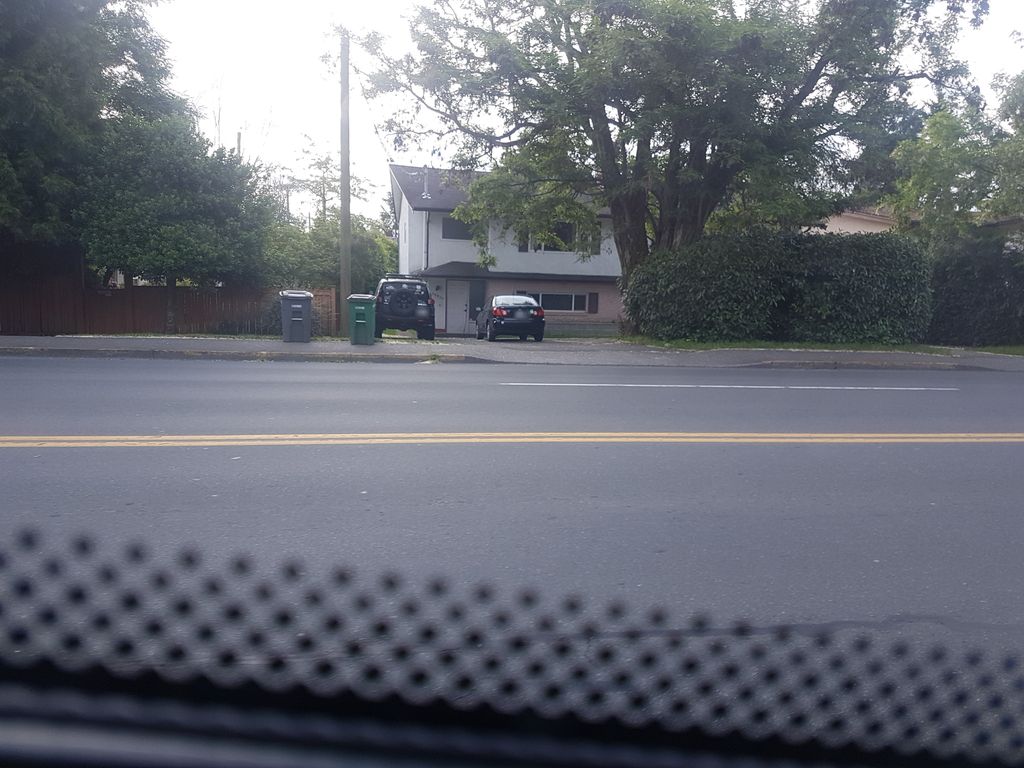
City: victoria